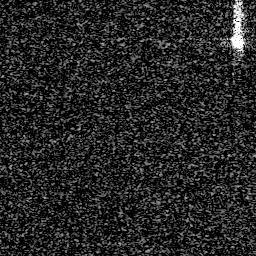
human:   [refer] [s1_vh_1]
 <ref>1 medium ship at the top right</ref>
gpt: <box>[[88, 7, 97, 22, 0]]</box>